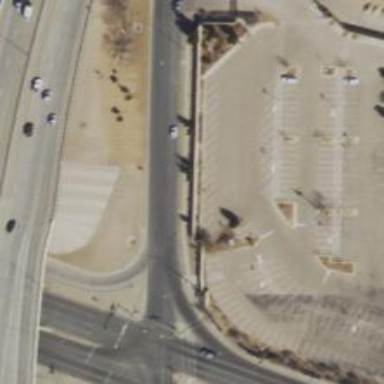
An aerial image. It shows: Secondary road with asphalt surface and frontage road.